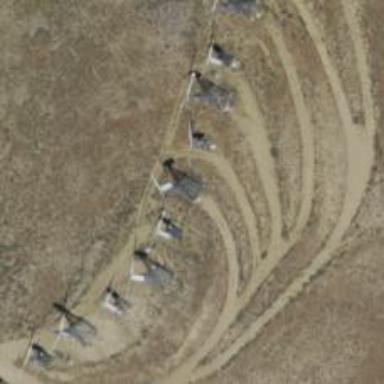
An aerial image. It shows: Wind generator powered by wind turbine.